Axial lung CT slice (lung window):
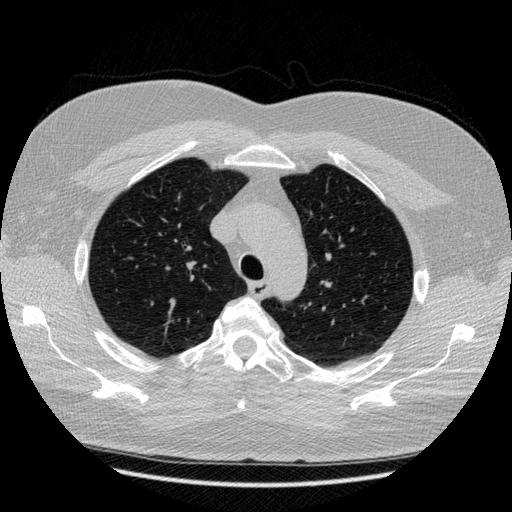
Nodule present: no